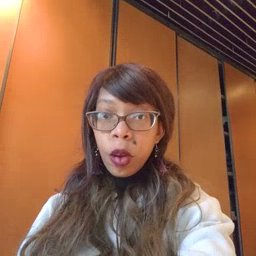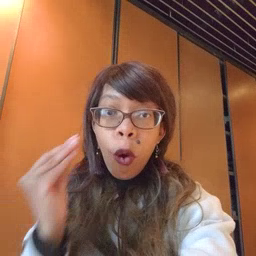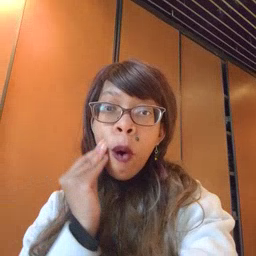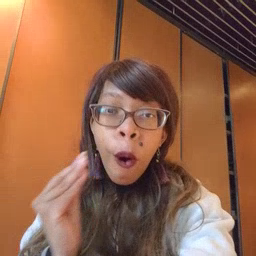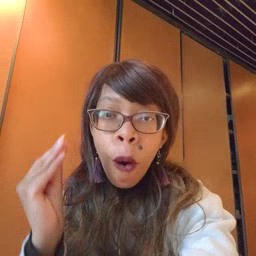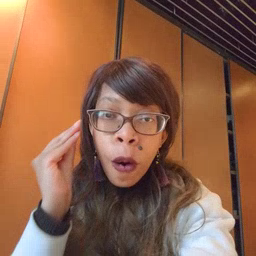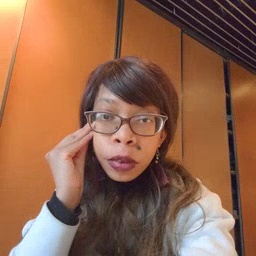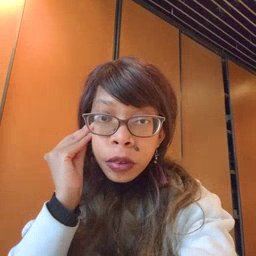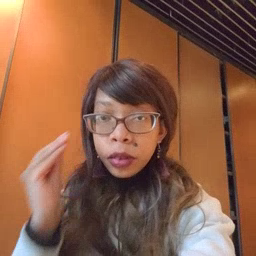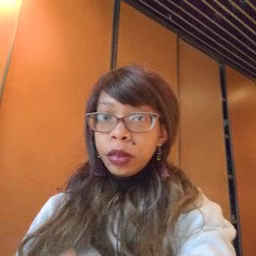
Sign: home